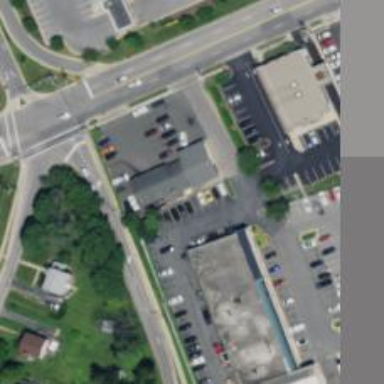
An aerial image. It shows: Pharmacy providing healthcare services.